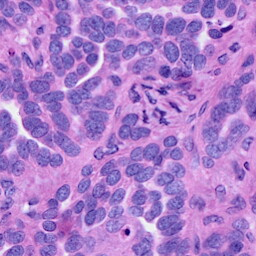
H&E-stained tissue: Ovarian